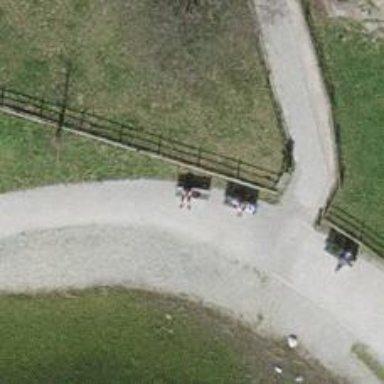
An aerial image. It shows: Bench.